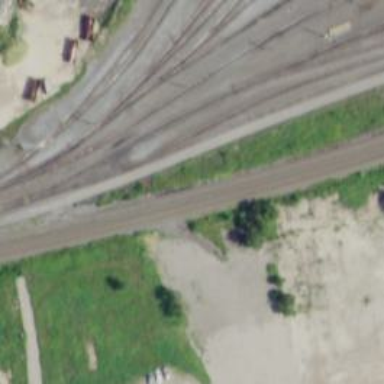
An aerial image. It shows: Abandoned spur railway.